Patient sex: F
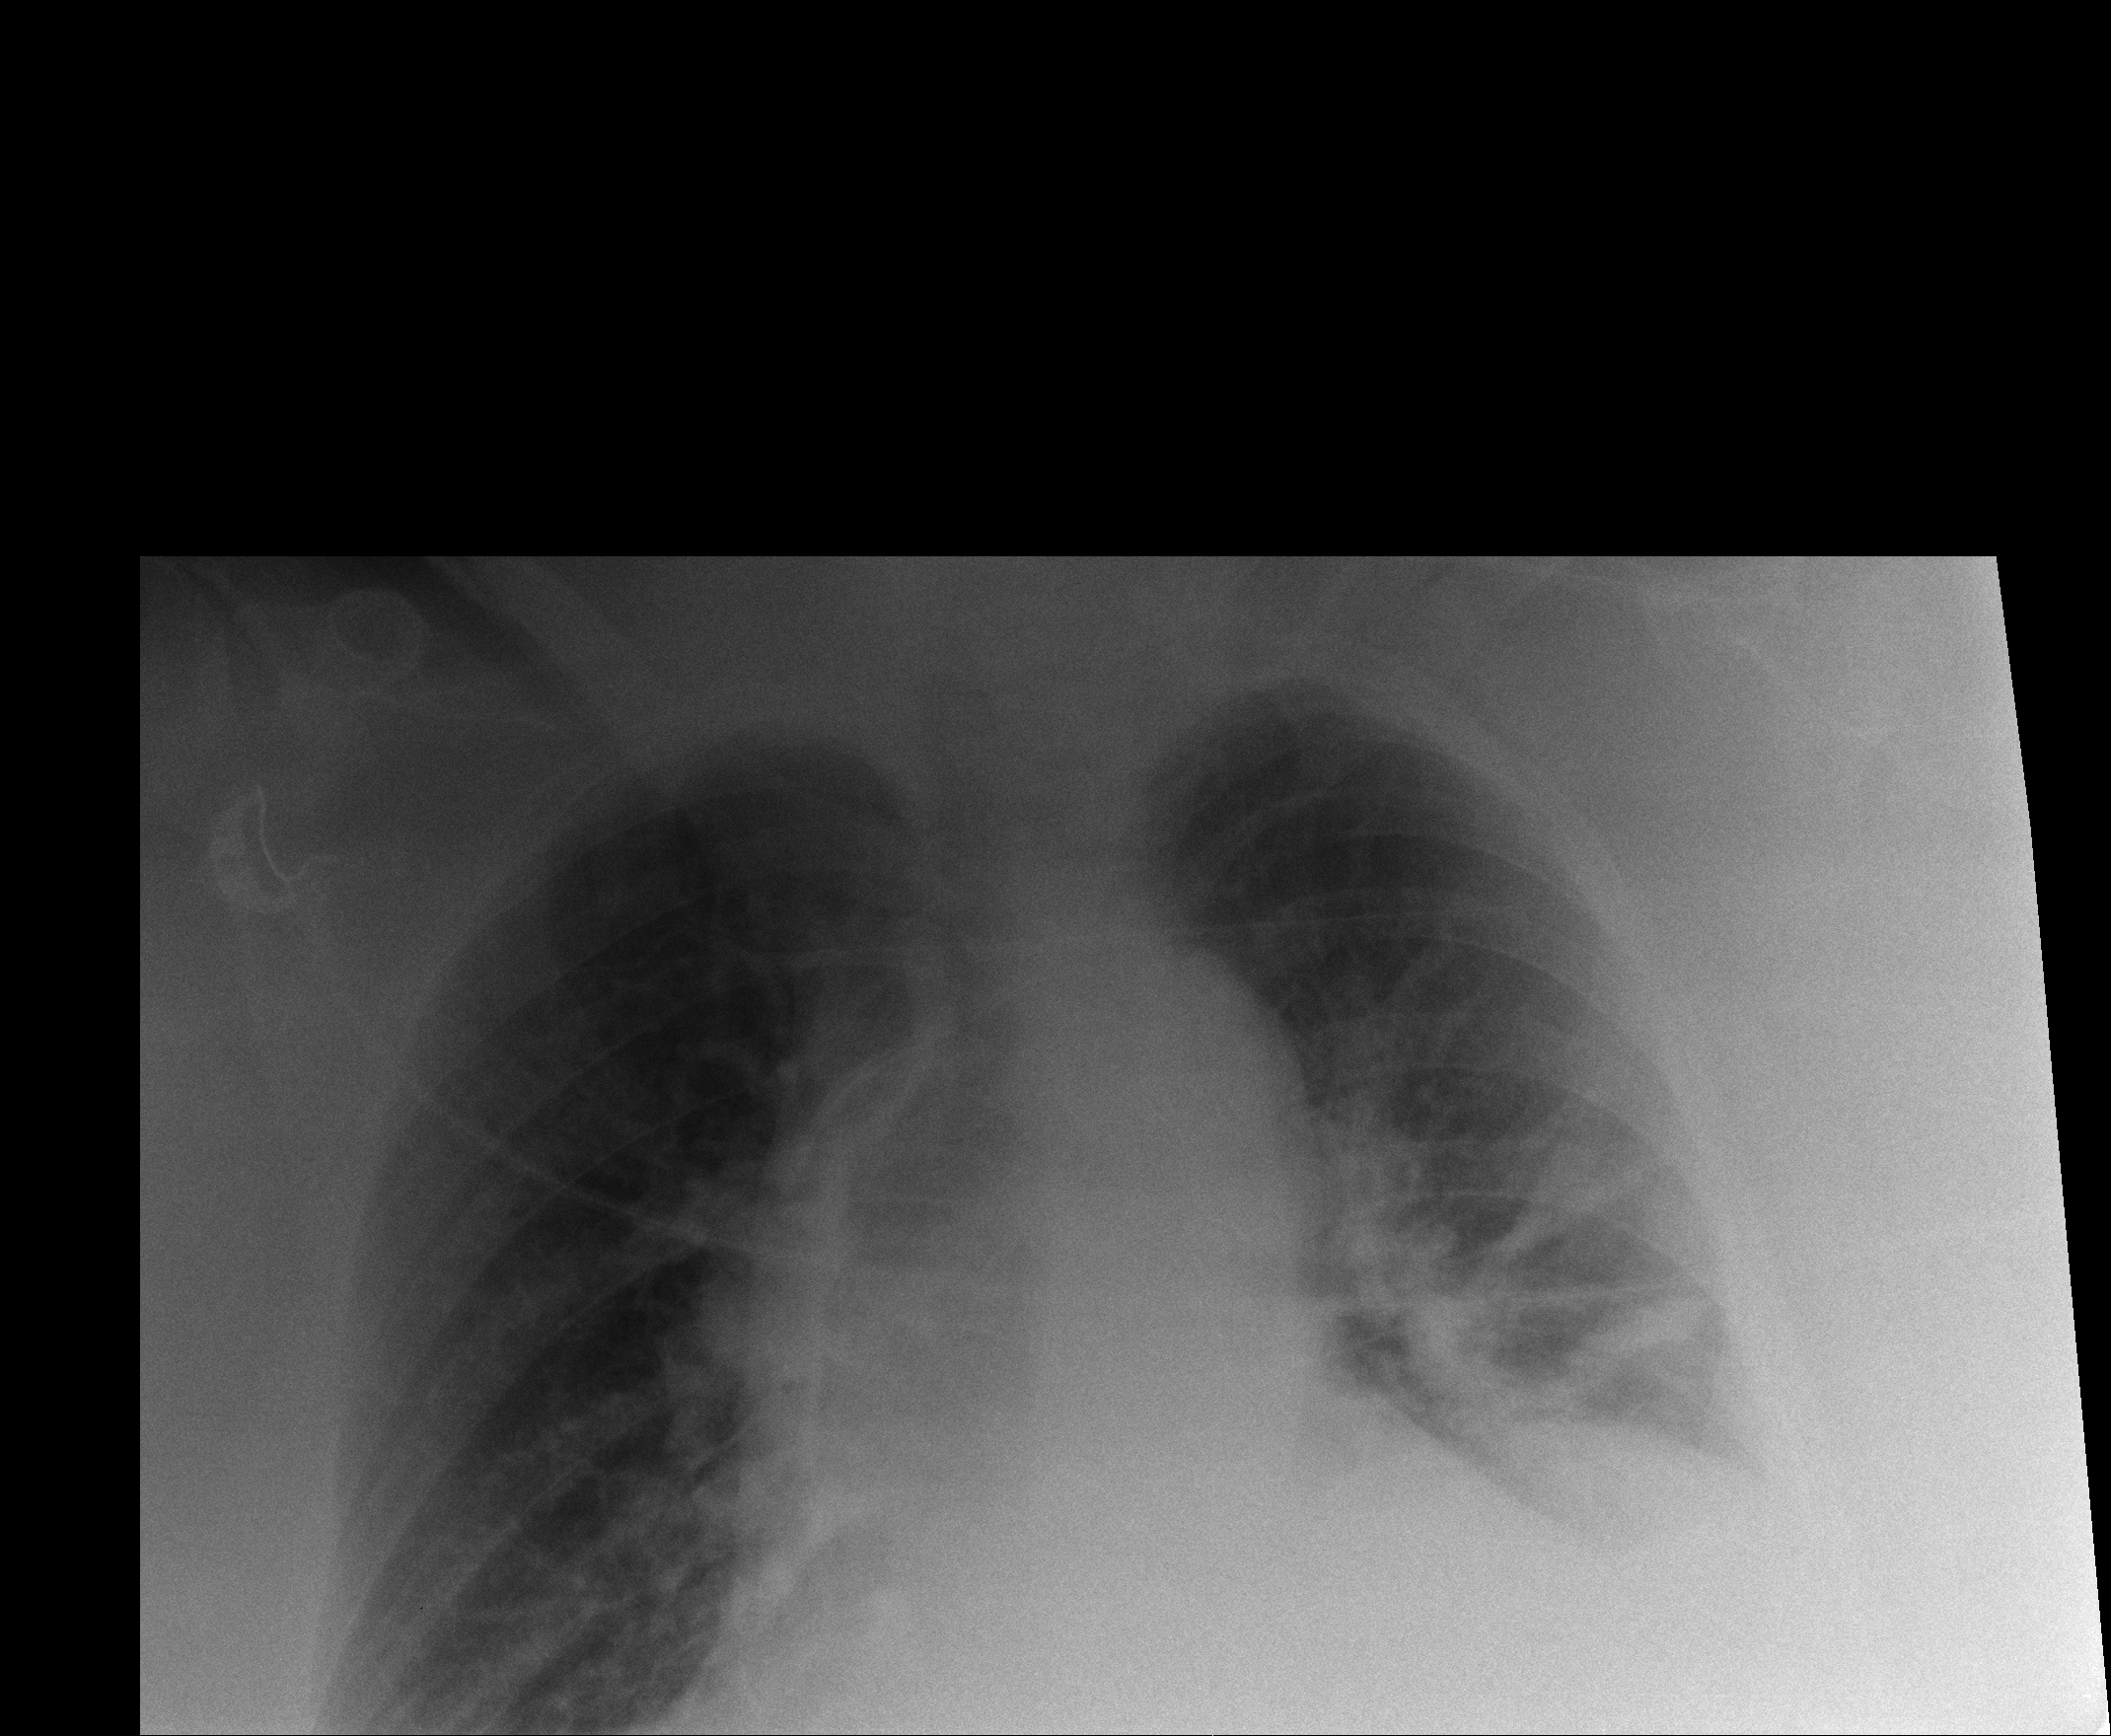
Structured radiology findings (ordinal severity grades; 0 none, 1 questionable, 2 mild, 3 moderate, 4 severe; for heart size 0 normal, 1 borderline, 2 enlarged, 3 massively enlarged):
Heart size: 2
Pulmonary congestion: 1
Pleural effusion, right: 0
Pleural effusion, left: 2
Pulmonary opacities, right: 0
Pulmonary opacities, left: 0
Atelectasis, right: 0
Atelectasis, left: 2